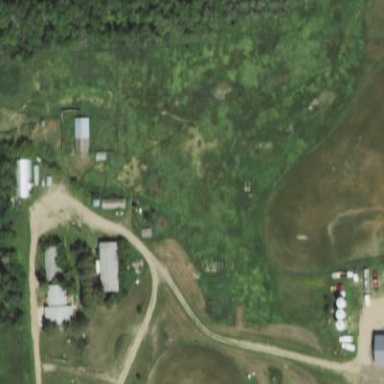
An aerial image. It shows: Farmyard area.